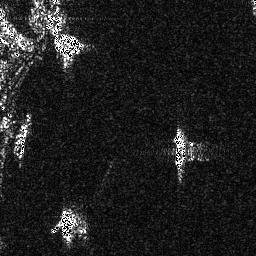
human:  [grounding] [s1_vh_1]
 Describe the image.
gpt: In the satellite image, there is  <ref>1 medium ship </ref> <box>[[4, 42, 12, 61, 0]]</box> located at left,  <ref>1 medium ship </ref> <box>[[66, 48, 73, 65, 0]]</box> located at center,  <ref>1 medium ship </ref> <box>[[23, 80, 29, 93, 0]]</box> located at bottom left.